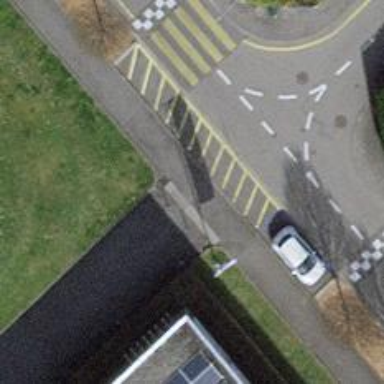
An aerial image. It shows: Asphalt pedestrian road.